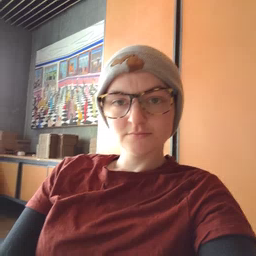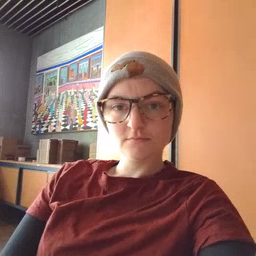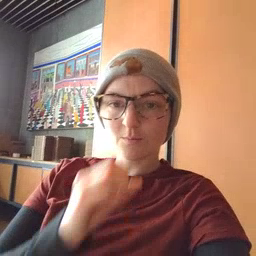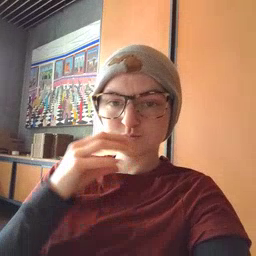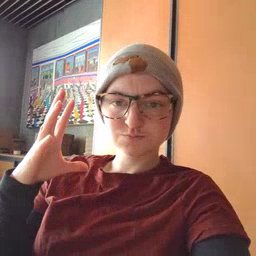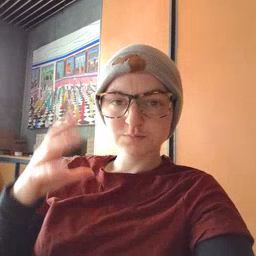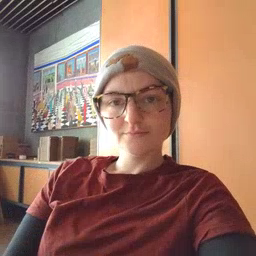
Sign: balloon